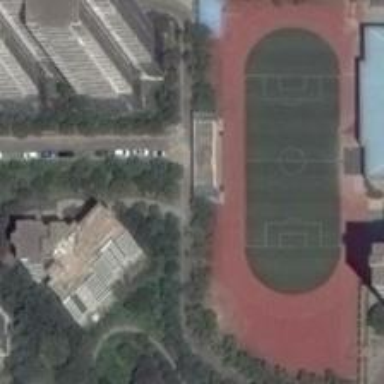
A narrow, oval football field is next to the eidifices aside .